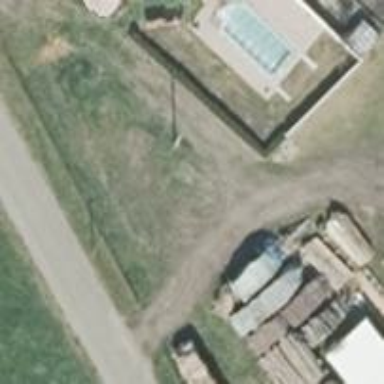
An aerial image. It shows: Power pole.